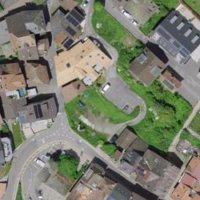
EUNIS habitat code: 54
Species observed at this site:
Allium ursinum